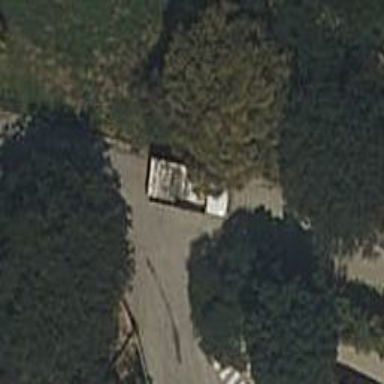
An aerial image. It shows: Gate.